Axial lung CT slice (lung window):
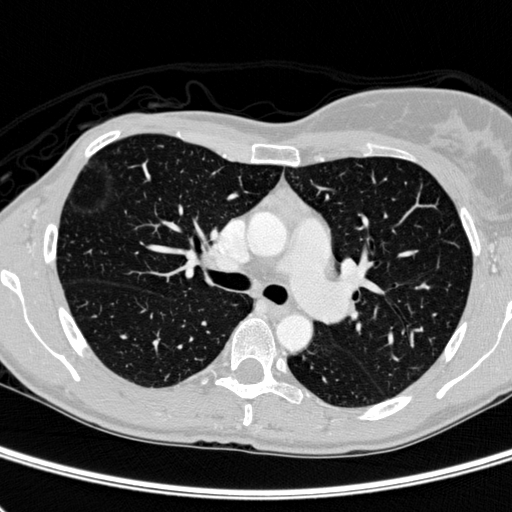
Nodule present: no